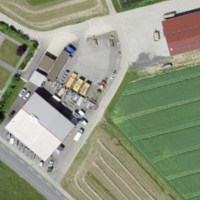
EUNIS habitat code: 52
Species observed at this site:
Ruspolia nitidula
Convolvulus arvensis